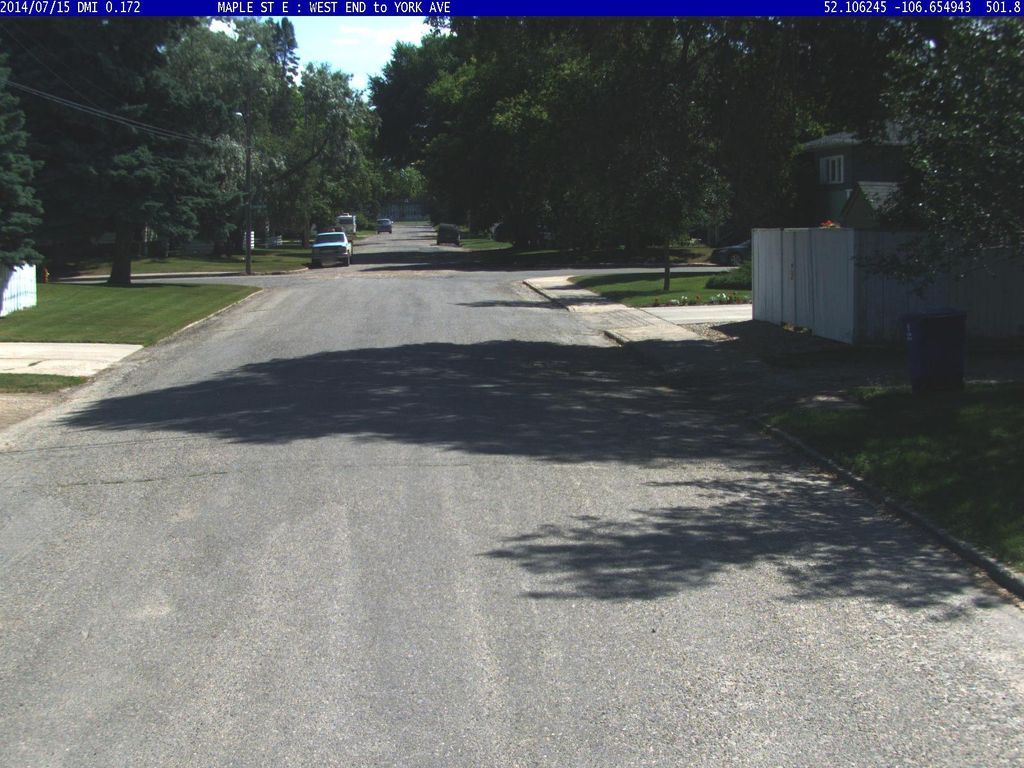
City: saskatoon